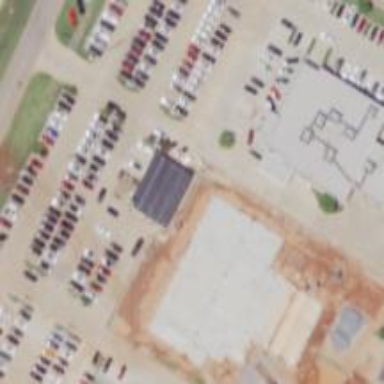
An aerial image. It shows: Building housing car shop.